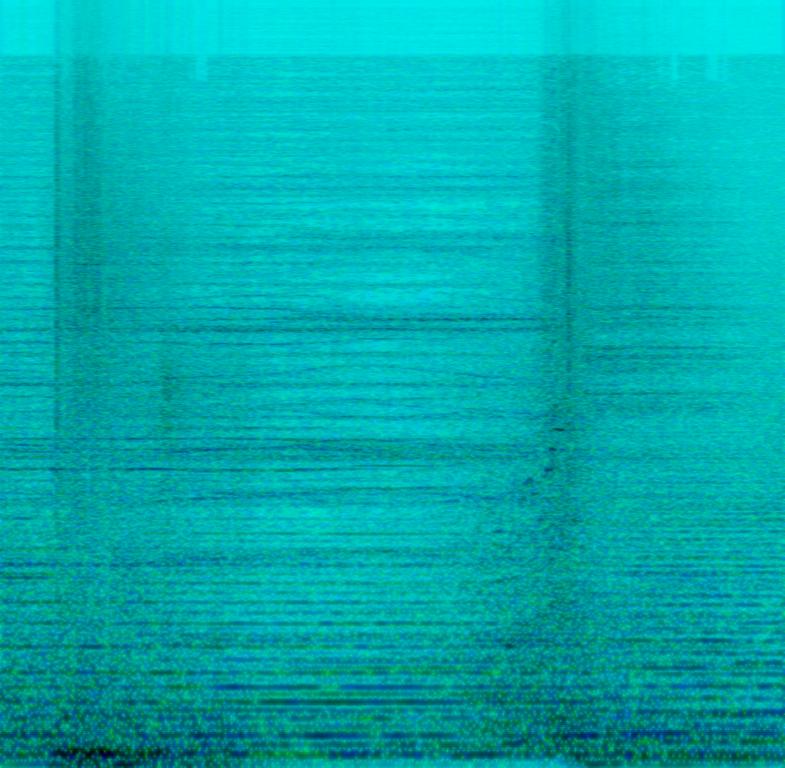
This is a movie music piece. Elements with sharp characters in varying ranges such as strings, cinematic synth and synth bass have been used to create a feeling of dread and hopelessness. The electronic drums have been used for crash hits to put emphasis points. There are also other unnerving sound effects. The atmosphere of the piece is ominous. It could be used in the soundtrack of a horror movie or a horror video game.